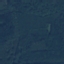
Label: Forest